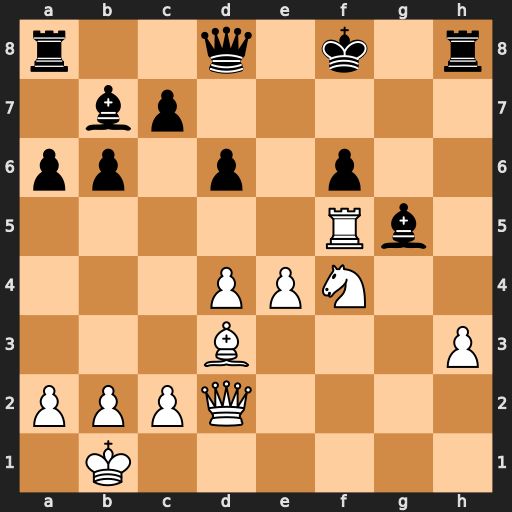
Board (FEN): r2q1k1r/1bp5/pp1p1p2/5Rb1/3PPN2/3B3P/PPPQ4/1K6
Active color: w
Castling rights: -
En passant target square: -
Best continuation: Rxg5 fxg5 Ne6+ Ke7 Nxd8